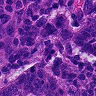
Metastatic tissue present: yes